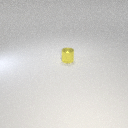
small yellow metal cylinder